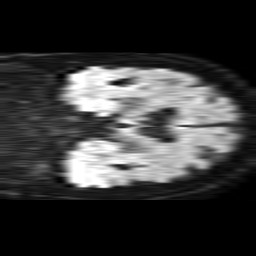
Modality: TRACE
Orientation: coronal
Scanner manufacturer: philips
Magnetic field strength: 1.5 T
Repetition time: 4.6 s
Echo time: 0.08941 s